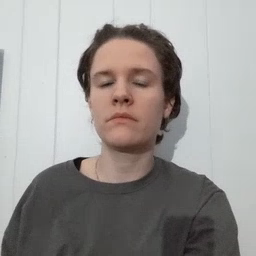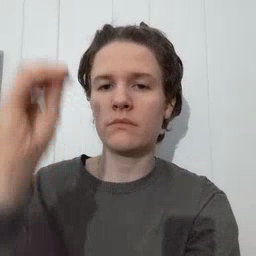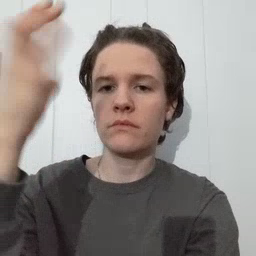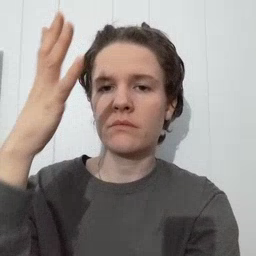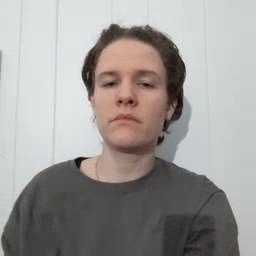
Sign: sun